Aerial crown-view tile of a tropical tree (Barro Colorado Island, Panama), acquired 20241112:
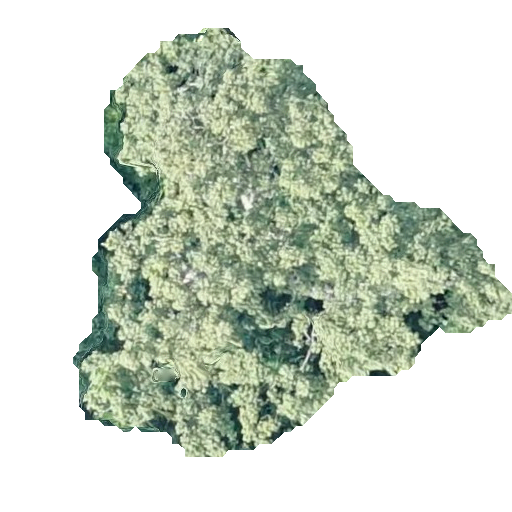
Species: Pseudobombax septenatum
GBIF accepted scientific name: Pseudobombax septenatum
Crown area: 174.063 m²